Field crop: maize
Growth stage: 2
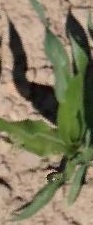
Species: maize